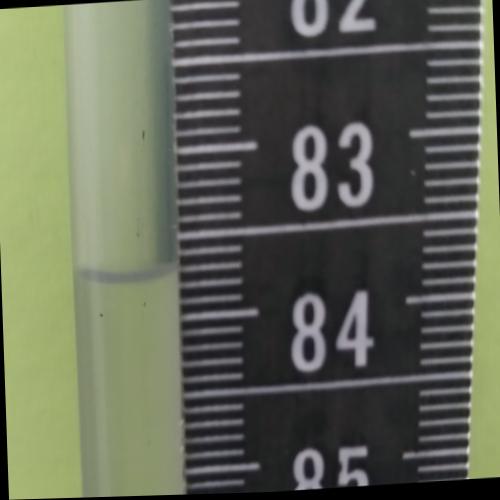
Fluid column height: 83.7 cm